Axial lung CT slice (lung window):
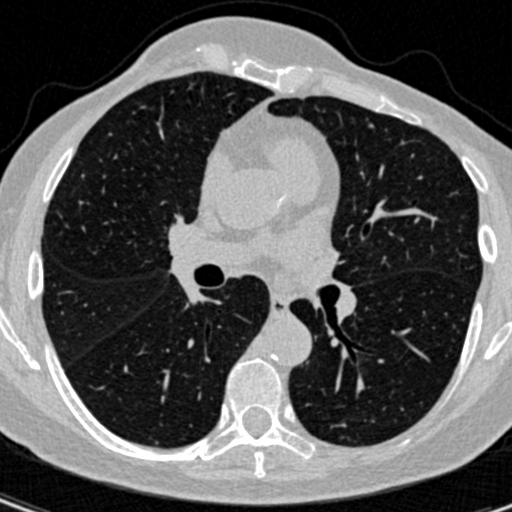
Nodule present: no